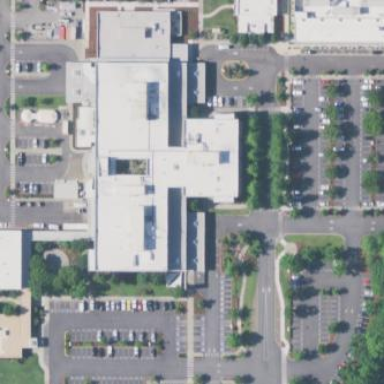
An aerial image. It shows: Hospital providing healthcare services.